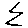
Label: zigzag